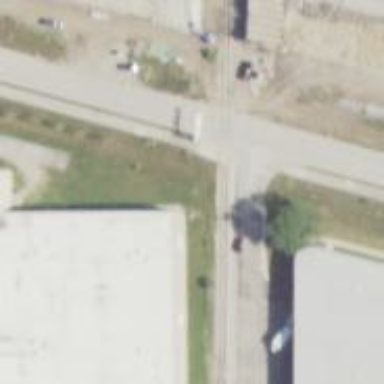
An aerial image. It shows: Crossing for the railway.